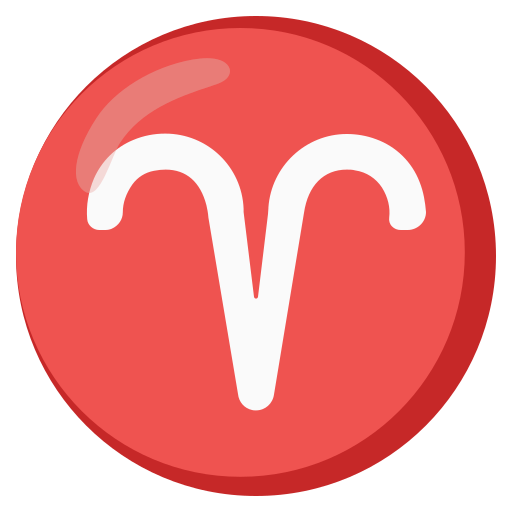
Emoji: ♈